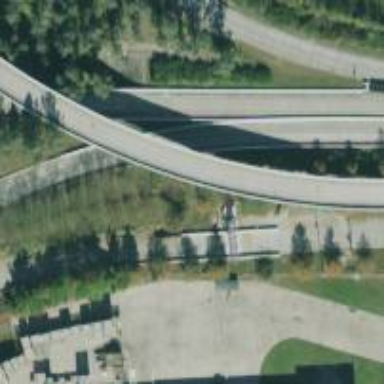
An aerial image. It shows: Toll gantry on the road.